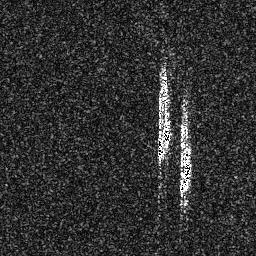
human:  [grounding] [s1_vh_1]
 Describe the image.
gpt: In the satellite image, there is  <ref>1 medium ship </ref> <box>[[60, 44, 66, 62, 0]]</box> located at center,  <ref>1 medium ship </ref> <box>[[69, 56, 75, 76, 0]]</box> located at right.